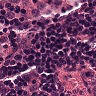
Metastatic tissue present: no